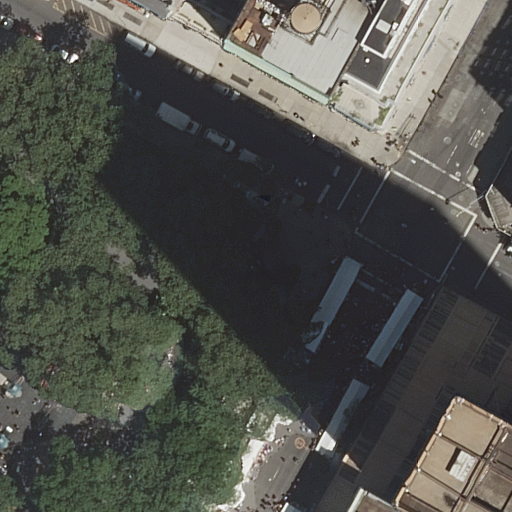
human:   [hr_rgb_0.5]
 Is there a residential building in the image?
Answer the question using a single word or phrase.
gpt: yes

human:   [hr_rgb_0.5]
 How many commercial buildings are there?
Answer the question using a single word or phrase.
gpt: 0

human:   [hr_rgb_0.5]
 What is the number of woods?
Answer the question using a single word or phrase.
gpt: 1

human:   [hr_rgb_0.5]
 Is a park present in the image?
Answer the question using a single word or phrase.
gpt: yes

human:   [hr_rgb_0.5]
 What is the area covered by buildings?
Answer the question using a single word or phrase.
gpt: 1202m2

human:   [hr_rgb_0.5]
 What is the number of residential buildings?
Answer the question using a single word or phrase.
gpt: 6

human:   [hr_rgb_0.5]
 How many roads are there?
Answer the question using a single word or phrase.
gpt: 10

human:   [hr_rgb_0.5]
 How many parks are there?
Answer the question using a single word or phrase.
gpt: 1

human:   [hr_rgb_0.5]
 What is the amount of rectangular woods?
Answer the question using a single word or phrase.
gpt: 0

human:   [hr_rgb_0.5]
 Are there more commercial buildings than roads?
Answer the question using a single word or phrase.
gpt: no

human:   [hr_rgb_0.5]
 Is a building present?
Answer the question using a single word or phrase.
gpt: yes

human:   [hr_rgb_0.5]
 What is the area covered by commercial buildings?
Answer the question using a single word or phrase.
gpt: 0m2

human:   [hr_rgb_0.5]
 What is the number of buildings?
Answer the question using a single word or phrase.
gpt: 6

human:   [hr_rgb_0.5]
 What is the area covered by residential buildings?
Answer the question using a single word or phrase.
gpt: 1202m2

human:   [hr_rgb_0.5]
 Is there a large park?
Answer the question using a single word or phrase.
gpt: yes

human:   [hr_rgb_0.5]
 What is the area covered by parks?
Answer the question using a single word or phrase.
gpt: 5383m2

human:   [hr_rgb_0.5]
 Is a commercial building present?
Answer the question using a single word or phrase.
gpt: no

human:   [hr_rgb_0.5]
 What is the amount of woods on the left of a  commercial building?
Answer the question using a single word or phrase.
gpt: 0

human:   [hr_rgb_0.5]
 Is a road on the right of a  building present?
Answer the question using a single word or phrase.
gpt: yes

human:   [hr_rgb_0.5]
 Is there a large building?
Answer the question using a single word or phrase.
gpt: no

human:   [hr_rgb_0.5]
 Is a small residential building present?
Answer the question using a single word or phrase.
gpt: yes

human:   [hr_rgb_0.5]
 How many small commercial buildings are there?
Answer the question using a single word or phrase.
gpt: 0

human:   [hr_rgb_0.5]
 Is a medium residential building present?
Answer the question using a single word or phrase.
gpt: yes

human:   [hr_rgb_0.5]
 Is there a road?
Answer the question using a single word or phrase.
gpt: yes

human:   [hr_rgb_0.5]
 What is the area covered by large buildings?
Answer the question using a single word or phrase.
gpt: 0m2

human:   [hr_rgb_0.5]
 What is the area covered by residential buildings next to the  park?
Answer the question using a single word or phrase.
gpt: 1202m2

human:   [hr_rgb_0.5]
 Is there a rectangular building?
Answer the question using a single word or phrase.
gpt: yes

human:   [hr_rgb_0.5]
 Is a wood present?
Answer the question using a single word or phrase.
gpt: yes

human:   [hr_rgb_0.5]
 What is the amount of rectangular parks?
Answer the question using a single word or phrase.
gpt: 1

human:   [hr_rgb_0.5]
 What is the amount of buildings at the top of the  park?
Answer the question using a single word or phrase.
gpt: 6

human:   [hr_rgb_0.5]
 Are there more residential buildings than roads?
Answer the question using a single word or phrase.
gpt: no

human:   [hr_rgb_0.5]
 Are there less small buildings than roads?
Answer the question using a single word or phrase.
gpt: yes

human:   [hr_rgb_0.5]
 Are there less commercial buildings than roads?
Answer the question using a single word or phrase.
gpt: yes

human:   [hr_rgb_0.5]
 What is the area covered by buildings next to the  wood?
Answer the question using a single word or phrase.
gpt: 1202m2

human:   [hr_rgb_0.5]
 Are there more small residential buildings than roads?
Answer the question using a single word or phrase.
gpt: no

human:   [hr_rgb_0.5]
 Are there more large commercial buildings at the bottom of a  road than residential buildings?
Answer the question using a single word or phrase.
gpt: no

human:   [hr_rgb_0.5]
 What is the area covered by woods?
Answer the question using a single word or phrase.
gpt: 1786m2

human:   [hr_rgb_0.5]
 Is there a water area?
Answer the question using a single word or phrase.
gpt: no

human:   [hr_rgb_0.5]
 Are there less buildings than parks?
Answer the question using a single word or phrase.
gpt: no

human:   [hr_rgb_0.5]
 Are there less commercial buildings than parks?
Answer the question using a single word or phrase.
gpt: yes

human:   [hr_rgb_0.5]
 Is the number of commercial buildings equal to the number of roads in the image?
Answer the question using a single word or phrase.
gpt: no

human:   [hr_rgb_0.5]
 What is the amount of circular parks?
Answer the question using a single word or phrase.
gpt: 0

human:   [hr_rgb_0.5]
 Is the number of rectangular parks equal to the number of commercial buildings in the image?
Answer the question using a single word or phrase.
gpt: no

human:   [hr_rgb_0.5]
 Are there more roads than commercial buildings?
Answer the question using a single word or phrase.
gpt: yes

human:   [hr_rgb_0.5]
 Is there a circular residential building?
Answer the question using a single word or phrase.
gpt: no

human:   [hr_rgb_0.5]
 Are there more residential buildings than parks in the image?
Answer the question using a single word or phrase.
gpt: yes

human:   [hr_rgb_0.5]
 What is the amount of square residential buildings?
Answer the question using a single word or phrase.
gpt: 0

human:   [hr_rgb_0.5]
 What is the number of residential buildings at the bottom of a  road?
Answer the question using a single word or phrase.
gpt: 2

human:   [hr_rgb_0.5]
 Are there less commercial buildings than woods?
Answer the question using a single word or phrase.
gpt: yes

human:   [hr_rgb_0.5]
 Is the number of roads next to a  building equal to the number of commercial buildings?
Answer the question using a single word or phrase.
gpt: no

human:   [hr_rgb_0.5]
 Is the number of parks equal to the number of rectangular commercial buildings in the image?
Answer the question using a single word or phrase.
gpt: no

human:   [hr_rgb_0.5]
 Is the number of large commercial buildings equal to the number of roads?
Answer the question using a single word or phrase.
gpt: no

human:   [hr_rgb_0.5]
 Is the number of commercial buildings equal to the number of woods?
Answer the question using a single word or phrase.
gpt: no

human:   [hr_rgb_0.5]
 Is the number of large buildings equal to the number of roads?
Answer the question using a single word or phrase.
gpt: no

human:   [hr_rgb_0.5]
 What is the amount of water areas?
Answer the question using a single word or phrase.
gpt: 0

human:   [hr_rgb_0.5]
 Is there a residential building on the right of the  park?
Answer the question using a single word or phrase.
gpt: yes

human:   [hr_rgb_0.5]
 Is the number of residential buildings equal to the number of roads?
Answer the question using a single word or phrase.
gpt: no

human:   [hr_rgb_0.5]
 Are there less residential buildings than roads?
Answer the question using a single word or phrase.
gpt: yes

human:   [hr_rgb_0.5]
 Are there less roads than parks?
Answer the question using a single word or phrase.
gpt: no

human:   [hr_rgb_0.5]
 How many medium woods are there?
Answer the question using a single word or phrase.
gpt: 0

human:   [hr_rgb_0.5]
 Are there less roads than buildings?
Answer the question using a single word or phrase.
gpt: no

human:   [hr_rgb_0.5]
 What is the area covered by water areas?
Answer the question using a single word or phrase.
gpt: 0m2

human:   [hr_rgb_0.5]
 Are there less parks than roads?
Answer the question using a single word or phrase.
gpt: yes

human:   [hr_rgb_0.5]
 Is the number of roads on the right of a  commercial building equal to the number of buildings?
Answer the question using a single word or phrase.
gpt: no